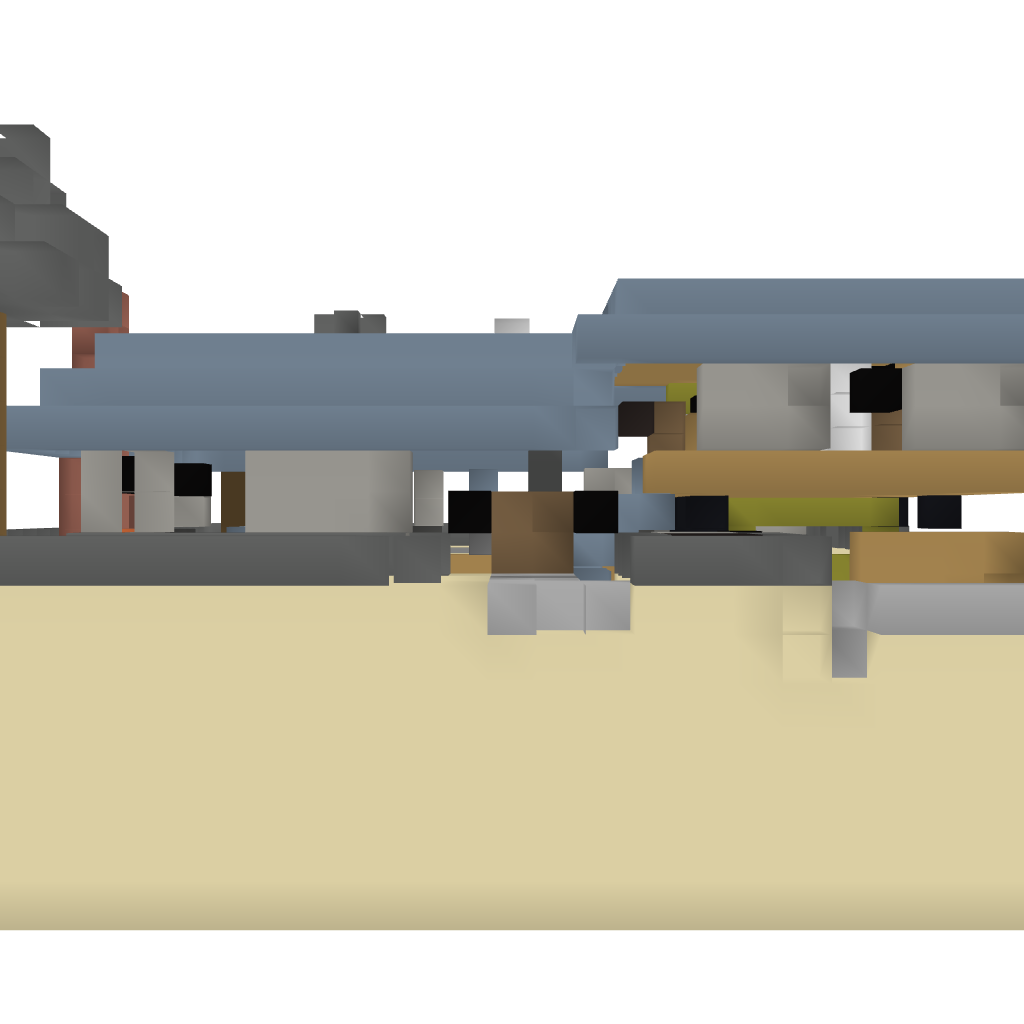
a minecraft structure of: The Sonoran by BrightPROPERTIES